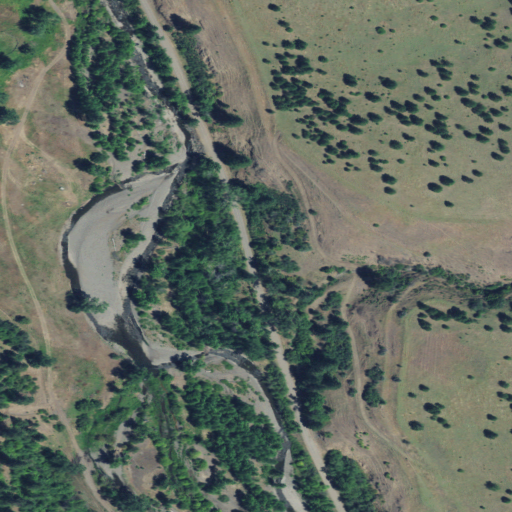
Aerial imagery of valley in Oregon named Denson Canyon containing woody wetlands, grassland, shrub, evergreen forest, open development, low intensity development, and herbaceous wetlands